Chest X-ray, PA view. Patient: 32 years old, sex M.
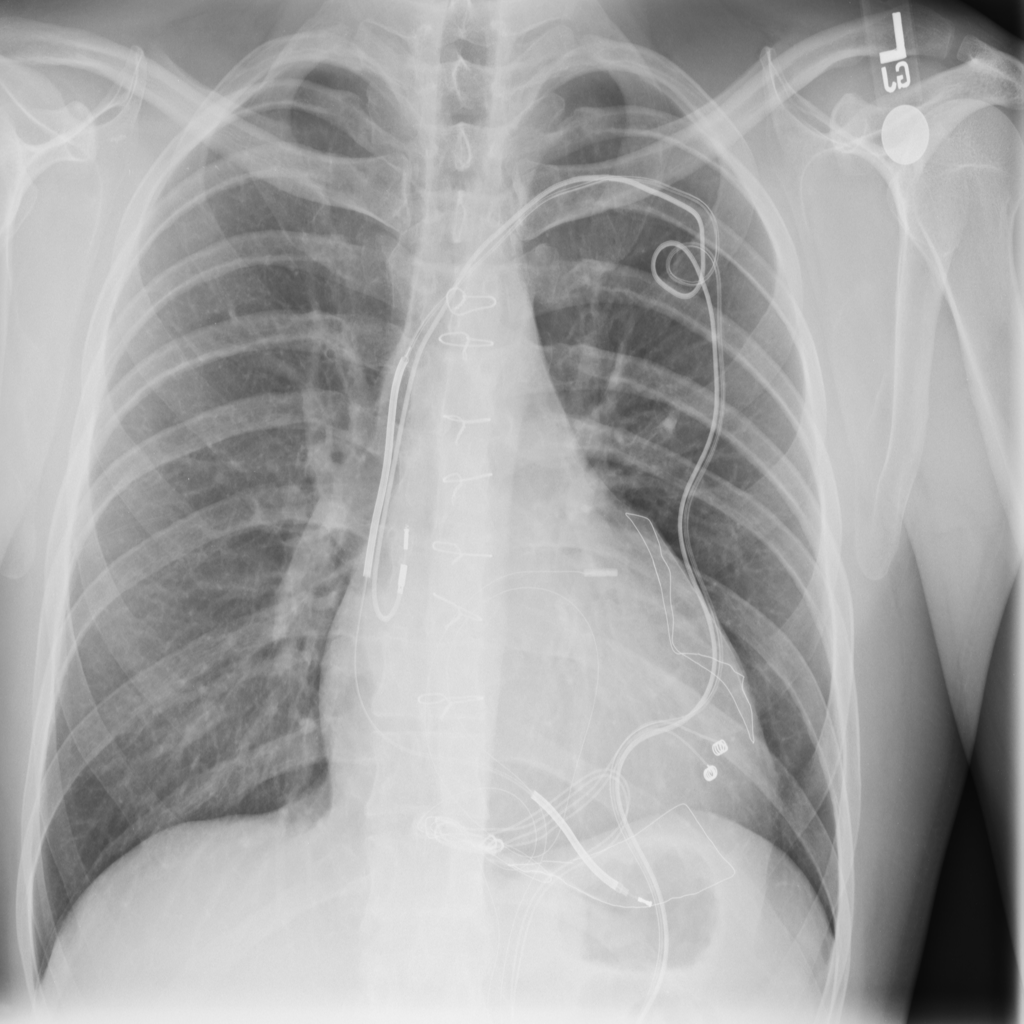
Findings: No Finding